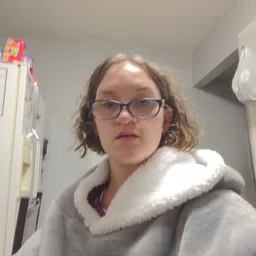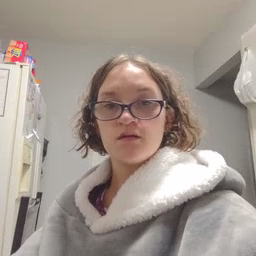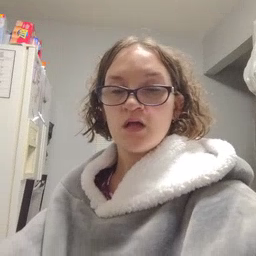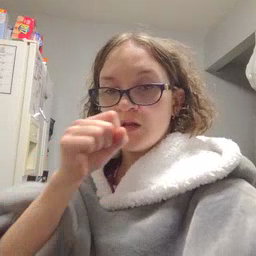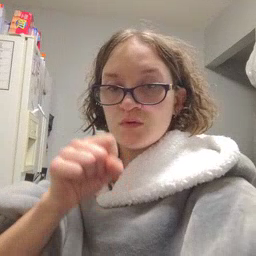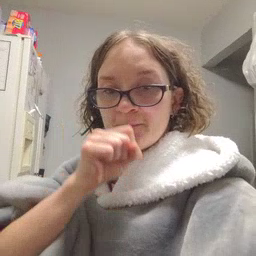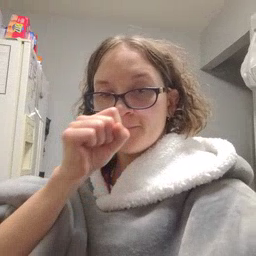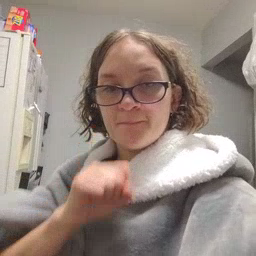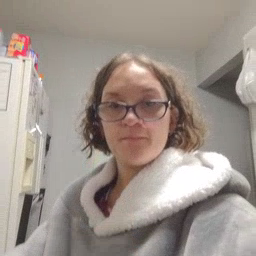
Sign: icecream